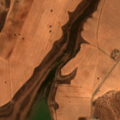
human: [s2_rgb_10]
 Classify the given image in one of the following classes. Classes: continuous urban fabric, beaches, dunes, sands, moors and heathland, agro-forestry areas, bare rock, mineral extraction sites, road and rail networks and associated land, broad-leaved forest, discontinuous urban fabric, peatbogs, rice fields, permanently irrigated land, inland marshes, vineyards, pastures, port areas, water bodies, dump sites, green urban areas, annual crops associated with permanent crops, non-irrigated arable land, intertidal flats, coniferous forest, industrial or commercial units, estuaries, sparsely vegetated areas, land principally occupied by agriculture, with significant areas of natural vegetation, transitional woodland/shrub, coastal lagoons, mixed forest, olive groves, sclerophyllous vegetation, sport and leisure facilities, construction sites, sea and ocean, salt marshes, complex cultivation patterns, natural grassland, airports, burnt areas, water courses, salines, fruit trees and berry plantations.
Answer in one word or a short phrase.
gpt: non-irrigated arable land, complex cultivation patterns, water bodies